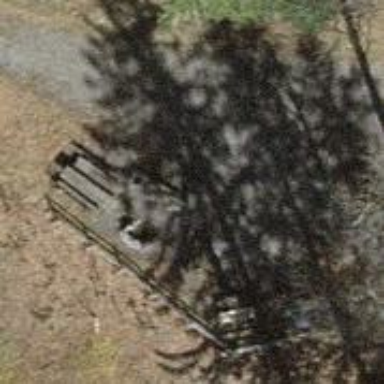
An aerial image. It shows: Picnic site equipped with barbecue grill.